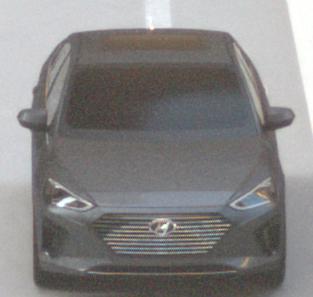
Make: Hyundai
Model: IONIQ Hybrid
Detailed model: IONIQ (AE) Hybrid
Model produced from: 2016/10
Model produced until: 2018/08
Doors: 5
Color: gray
Road condition: dry road
Daytime: morning or afternoon
Contrast: medium contrast